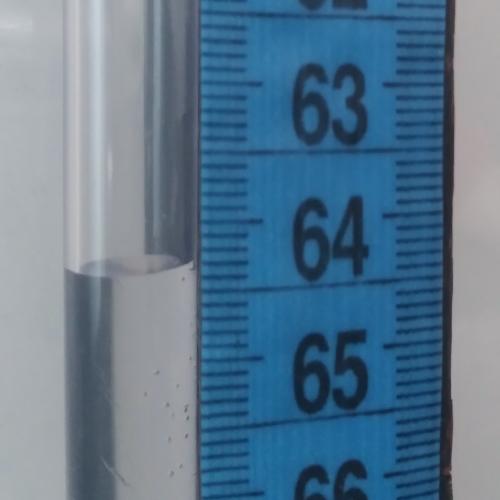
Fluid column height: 64.3 cm